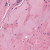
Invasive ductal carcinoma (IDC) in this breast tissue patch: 0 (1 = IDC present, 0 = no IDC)